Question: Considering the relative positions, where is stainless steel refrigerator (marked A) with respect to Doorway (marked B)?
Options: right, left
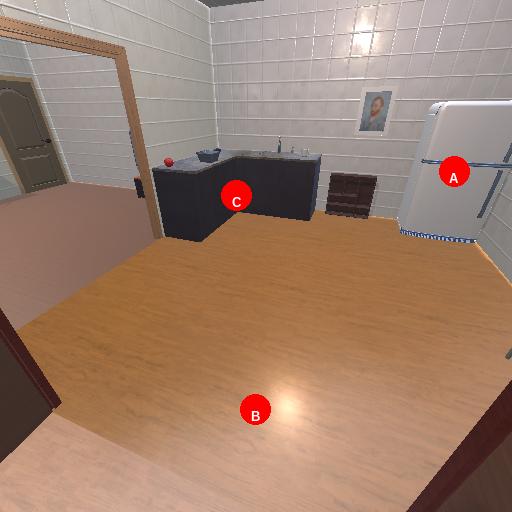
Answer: right